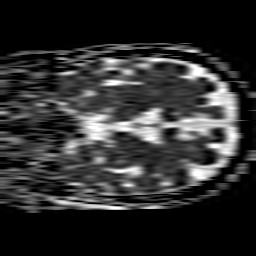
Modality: ADC
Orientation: coronal
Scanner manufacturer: philips
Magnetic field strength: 1.5 T
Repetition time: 3.821 s
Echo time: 0.09411 s